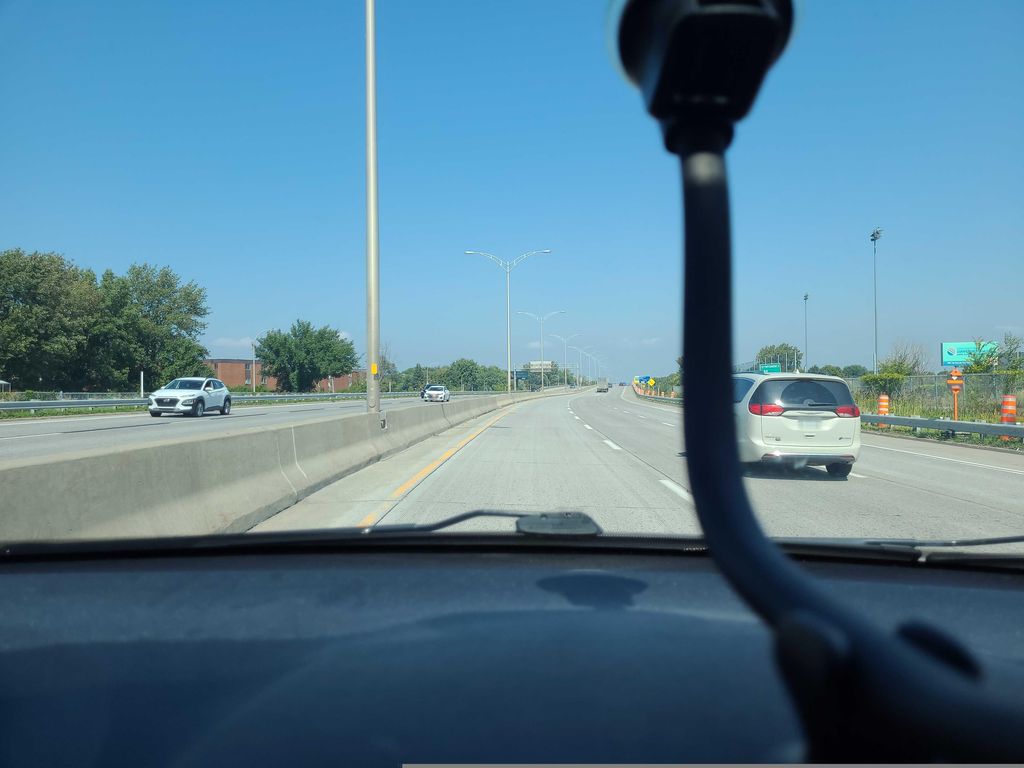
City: montreal